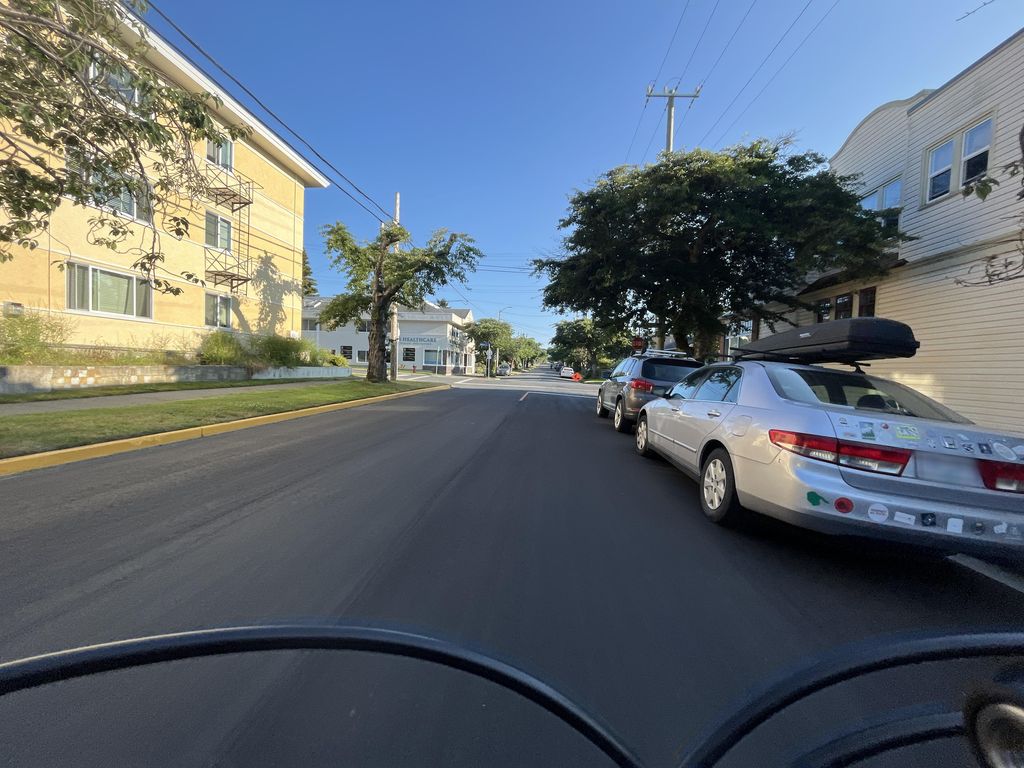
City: victoria